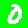
Digit: 0